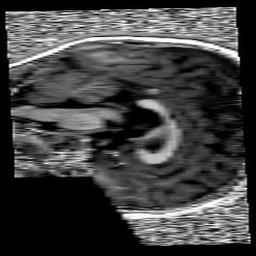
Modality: UNIT1
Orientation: sagittal
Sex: male
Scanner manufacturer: siemens
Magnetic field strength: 3 T
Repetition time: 5 s
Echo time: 0.00368 s